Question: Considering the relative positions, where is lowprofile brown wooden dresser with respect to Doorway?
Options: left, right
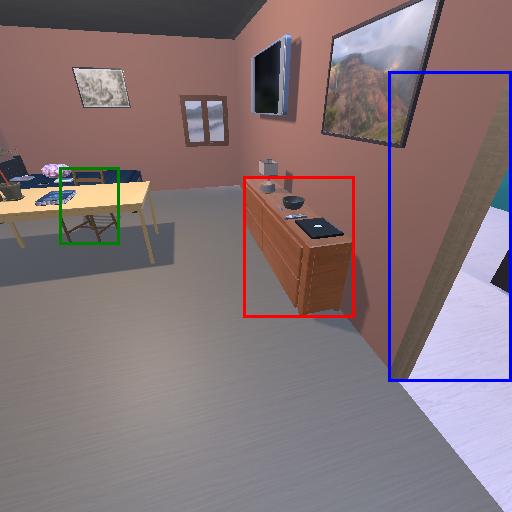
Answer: left